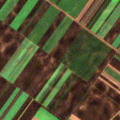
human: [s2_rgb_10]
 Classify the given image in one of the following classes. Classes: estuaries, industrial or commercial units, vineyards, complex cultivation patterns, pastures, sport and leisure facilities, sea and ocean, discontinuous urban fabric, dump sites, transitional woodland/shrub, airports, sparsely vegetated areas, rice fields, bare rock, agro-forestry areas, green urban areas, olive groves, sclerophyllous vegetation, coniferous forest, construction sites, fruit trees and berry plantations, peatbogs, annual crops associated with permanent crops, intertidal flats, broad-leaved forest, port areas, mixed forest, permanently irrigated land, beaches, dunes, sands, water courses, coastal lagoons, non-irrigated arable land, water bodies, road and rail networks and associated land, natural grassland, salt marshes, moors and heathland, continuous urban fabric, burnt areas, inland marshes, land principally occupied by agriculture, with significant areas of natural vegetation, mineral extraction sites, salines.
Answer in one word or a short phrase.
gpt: non-irrigated arable land